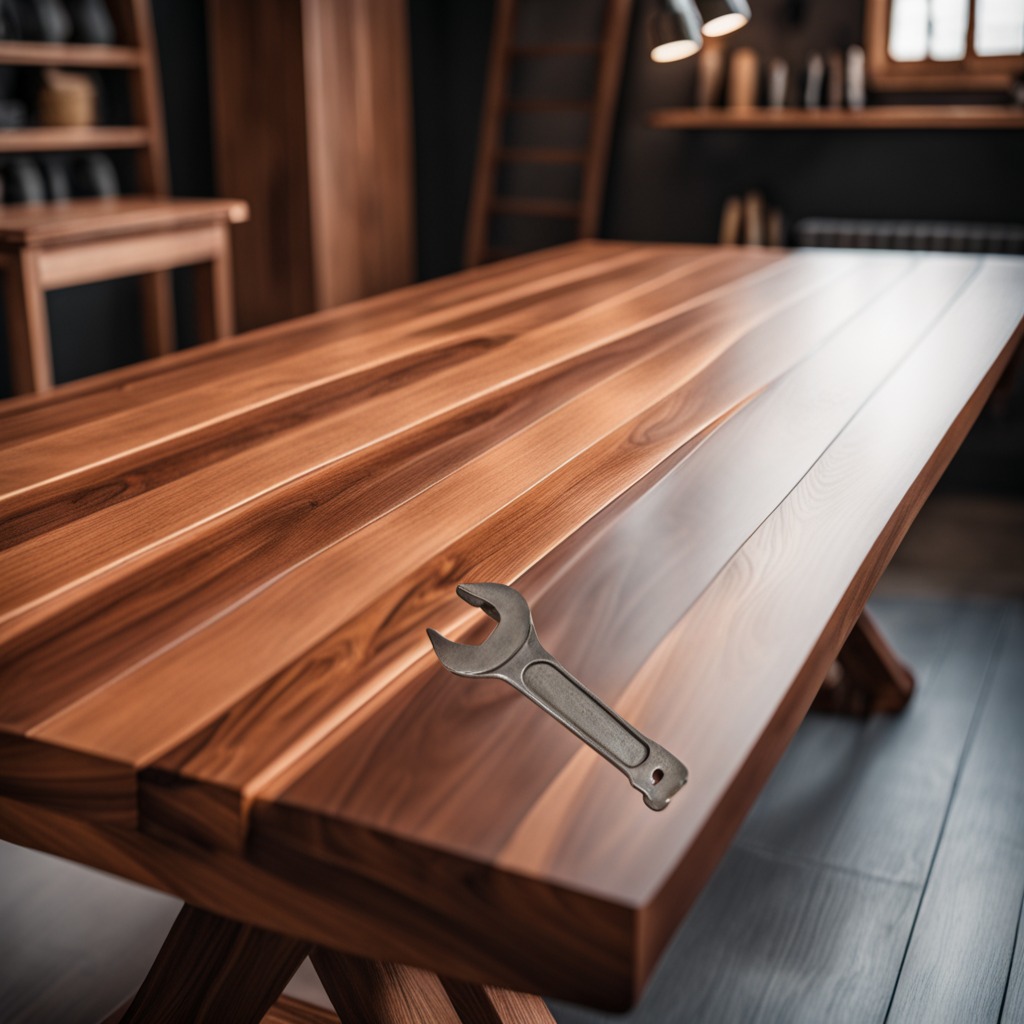
An wrench is lying on the wooden table in a carpentry studio.